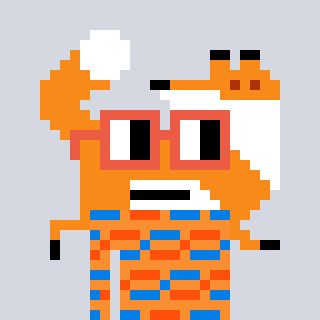
a pixel art character with square orange glasses, a fox-shaped head and a orange-colored body on a cool background